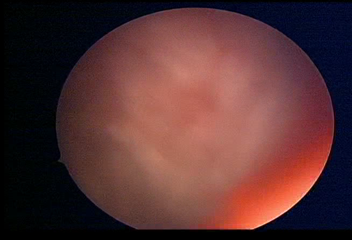
Modality: WLC
Class: Normal mucosa
Bladder cancer association: No